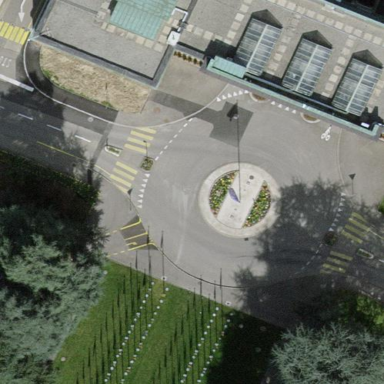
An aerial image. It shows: Service road that forms roundabout.